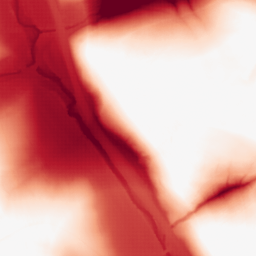
Category: morphological
Decomposition family: tophat
Decomposition parameters: size: 100
mode: black
Upsampling method: sinc_hamming
Upsampling parameters: scale: 2
kernel_size: 4
Upsampling scale: 2